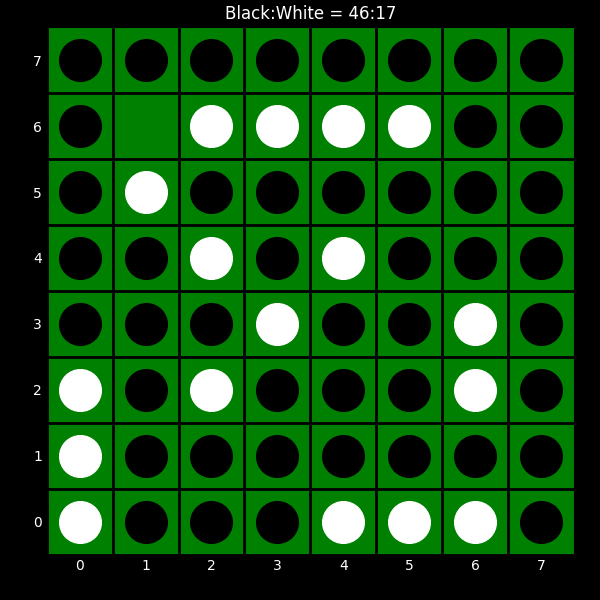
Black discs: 46
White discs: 17